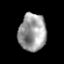
Tissue: prostate
Cell type: T cells
Senescence score: 0.2585
Nuclear area (px): 1005
Mean DAPI intensity: 155.533